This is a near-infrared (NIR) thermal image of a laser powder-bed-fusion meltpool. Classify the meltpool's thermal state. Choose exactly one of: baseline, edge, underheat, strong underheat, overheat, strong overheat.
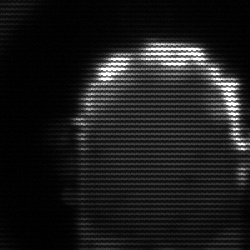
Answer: baseline